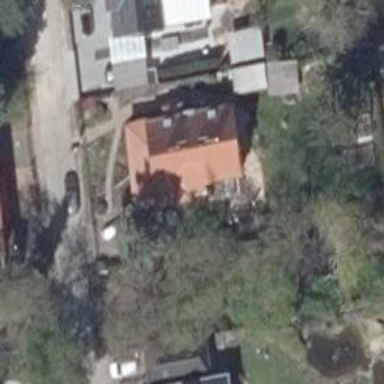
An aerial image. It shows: Simple and straightforward house.